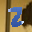
Label: 2